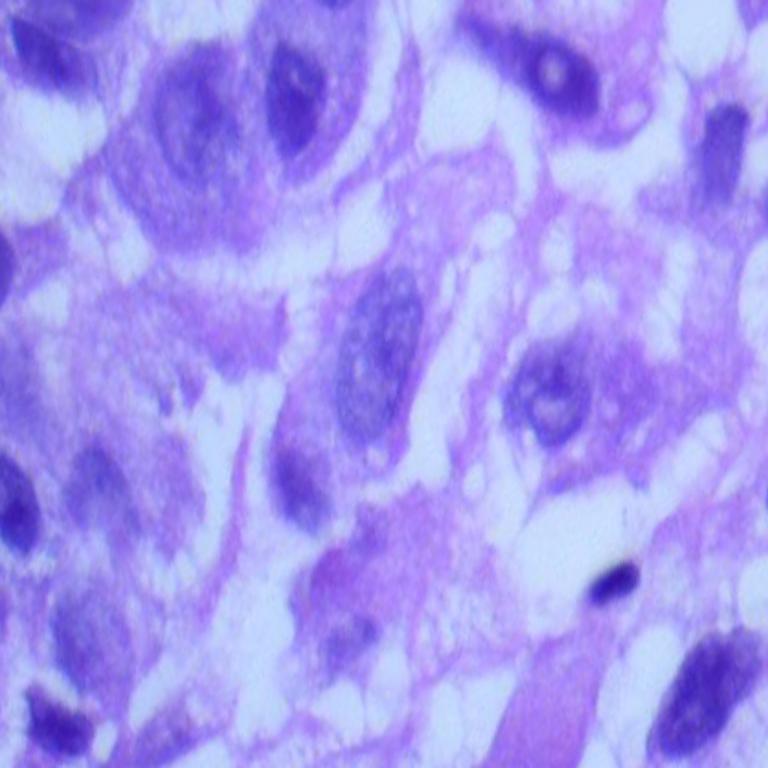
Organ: lung
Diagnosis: squamous carcinomas